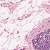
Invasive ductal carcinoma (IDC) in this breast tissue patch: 0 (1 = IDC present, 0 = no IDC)